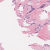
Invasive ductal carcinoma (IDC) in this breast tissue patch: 1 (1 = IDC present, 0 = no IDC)